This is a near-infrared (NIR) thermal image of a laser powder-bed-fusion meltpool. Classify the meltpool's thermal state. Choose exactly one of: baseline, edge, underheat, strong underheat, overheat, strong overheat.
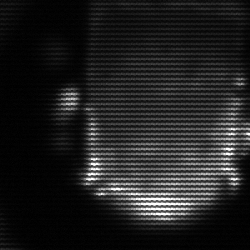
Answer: baseline